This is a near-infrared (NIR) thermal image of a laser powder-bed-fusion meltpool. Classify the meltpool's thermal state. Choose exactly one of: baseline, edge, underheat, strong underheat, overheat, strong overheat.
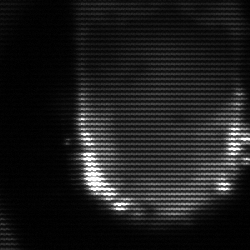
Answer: baseline